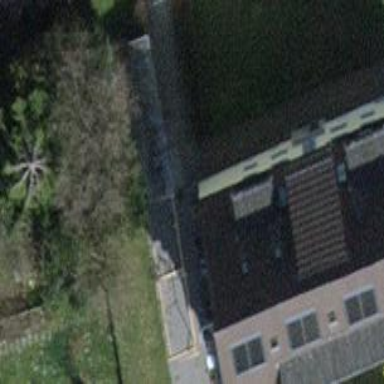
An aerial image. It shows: View of apartment building.